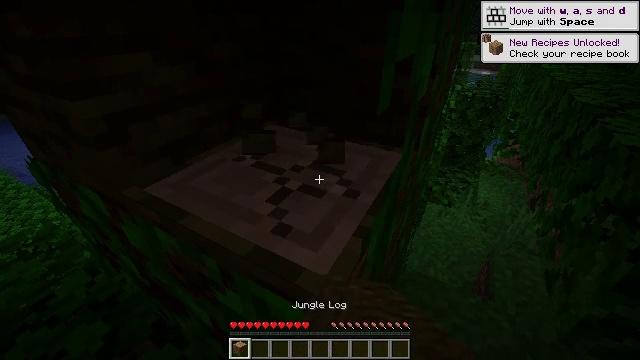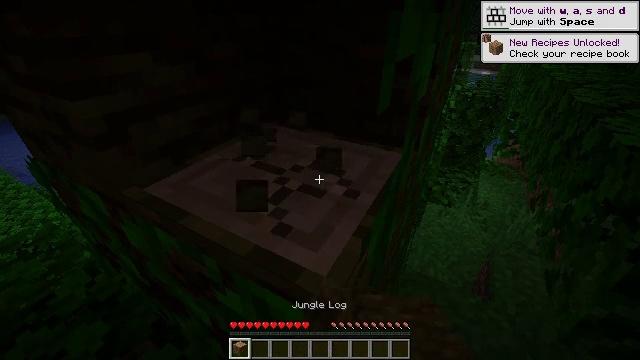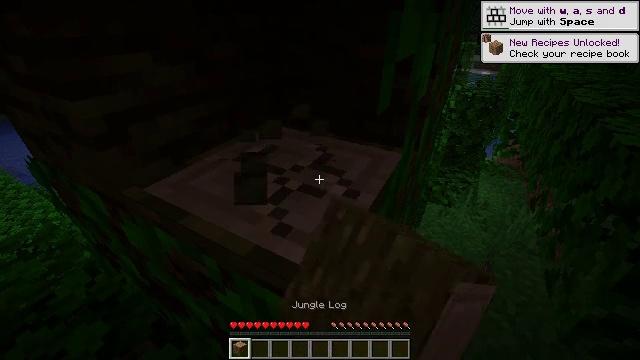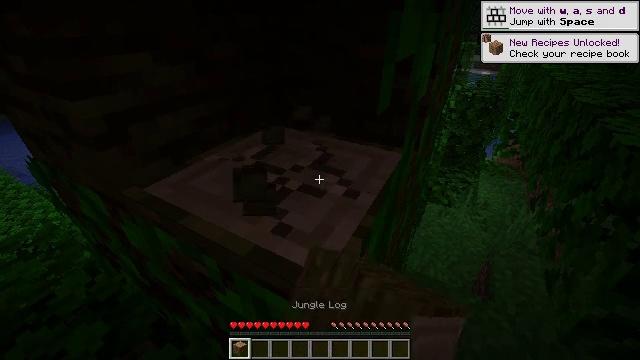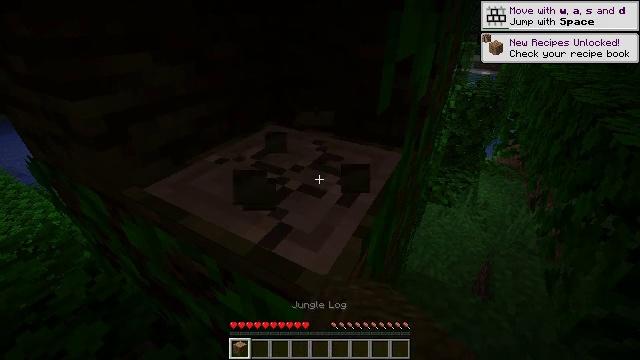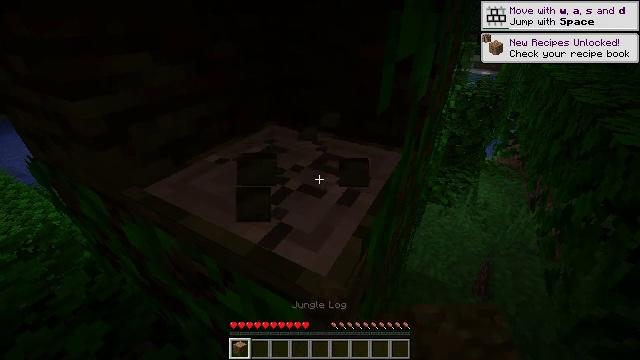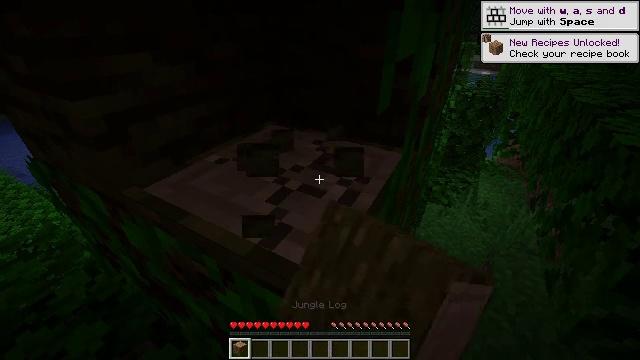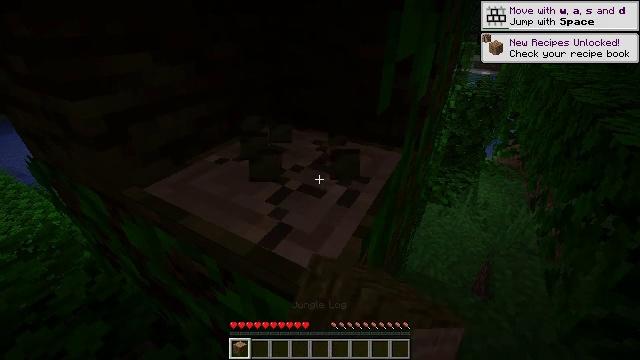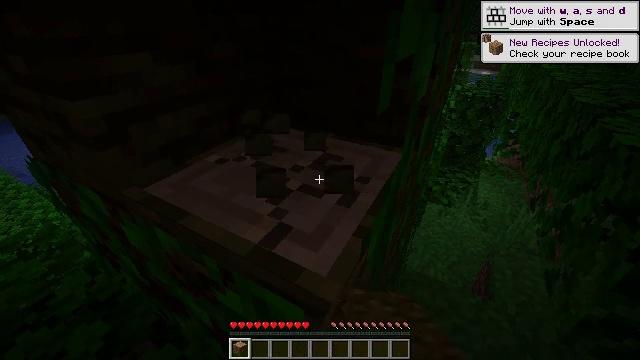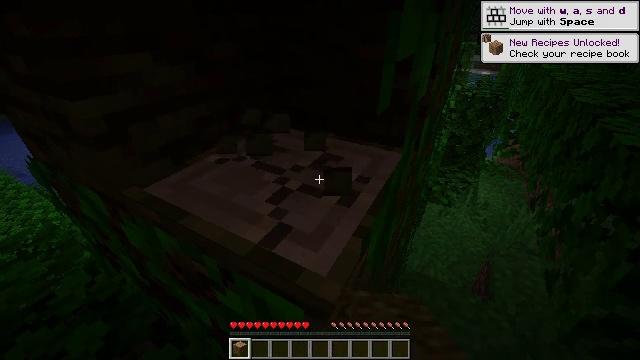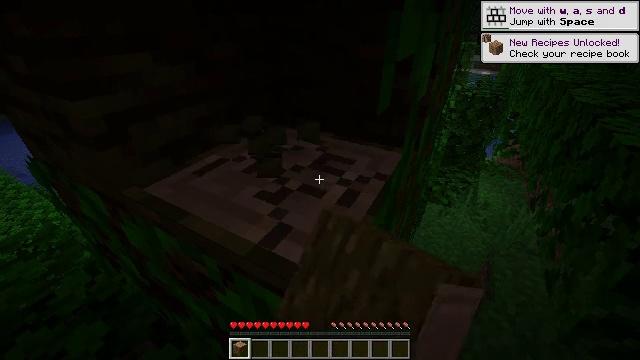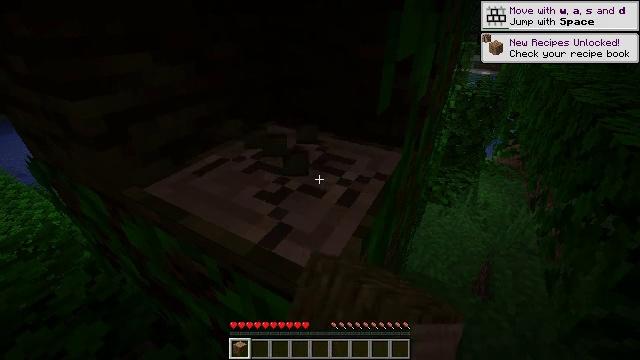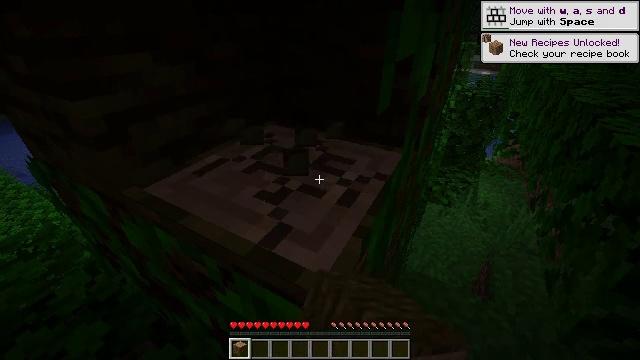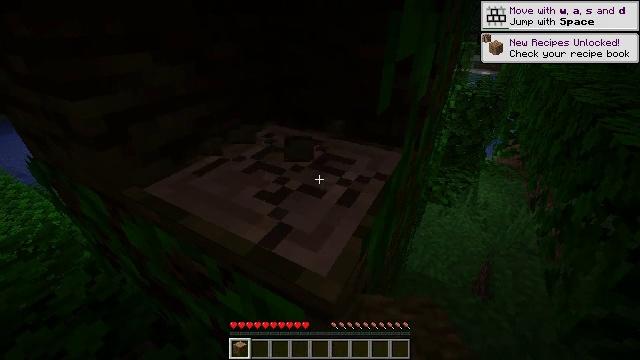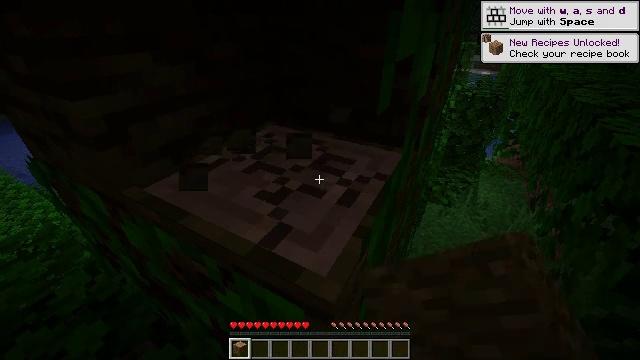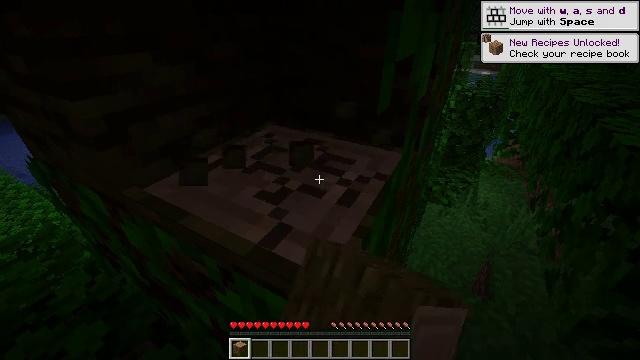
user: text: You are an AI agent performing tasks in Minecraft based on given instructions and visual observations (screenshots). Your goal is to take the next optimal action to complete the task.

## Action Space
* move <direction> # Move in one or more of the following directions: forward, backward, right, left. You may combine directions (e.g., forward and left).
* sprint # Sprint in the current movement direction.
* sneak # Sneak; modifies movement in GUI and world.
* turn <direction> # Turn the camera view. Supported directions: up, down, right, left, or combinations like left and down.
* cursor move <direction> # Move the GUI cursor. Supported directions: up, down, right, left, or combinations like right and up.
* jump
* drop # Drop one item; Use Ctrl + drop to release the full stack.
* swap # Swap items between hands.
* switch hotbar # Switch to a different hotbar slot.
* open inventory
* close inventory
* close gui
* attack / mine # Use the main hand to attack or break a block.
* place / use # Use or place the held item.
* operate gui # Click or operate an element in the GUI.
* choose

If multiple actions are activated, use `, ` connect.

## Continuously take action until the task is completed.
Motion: motion action
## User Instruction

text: Collect the jungle log for building.
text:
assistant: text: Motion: attack / mine
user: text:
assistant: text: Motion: attack / mine
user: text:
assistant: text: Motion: attack / mine
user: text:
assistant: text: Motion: attack / mine
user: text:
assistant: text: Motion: attack / mine
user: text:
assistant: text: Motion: attack / mine
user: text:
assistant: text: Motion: attack / mine
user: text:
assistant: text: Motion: attack / mine
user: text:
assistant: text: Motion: attack / mine
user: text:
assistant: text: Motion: attack / mine
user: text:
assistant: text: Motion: attack / mine
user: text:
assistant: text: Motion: attack / mine
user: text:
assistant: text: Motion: attack / mine
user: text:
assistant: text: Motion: attack / mine
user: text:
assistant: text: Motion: attack / mine
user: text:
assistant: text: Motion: attack / mine
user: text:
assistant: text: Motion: attack / mine
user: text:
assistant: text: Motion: attack / mine
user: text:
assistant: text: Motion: attack / mine
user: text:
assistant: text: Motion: attack / mine
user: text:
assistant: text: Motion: attack / mine
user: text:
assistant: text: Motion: attack / mine
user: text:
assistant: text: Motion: attack / mine
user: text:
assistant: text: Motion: attack / mine
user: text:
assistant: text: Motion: attack / mine
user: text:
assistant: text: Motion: attack / mine
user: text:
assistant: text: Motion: attack / mine
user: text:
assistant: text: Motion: attack / mine
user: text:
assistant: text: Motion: attack / mine
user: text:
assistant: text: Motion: attack / mine